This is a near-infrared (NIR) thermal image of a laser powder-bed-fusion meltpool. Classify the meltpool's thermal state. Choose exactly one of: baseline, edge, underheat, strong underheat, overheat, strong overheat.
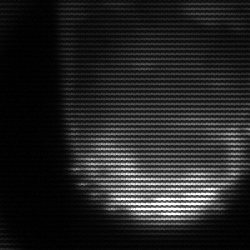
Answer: edge